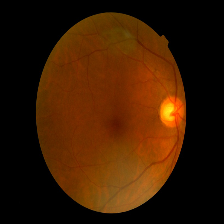
Diabetic retinopathy grade: Mild